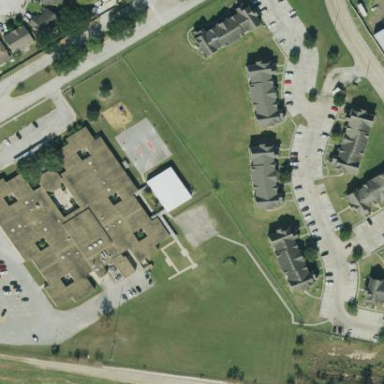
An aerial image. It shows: School building.